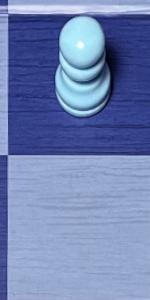
Label: Empty